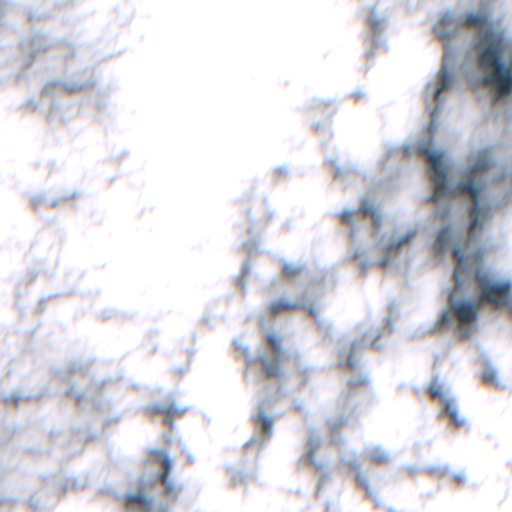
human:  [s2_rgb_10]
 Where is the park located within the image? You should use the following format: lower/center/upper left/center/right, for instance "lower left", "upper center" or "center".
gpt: There is no park in the image.